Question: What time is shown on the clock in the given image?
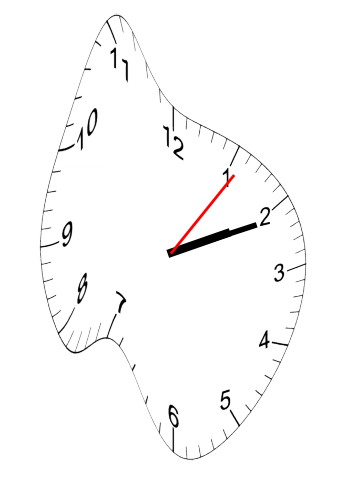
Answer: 02:11:06